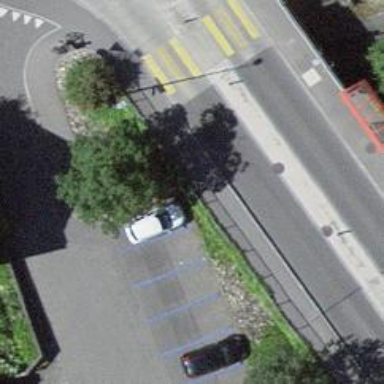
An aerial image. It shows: Bus stop with platform for public transport.